Field crop: maize
Growth stage: 1
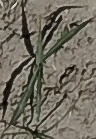
Species: sorghum